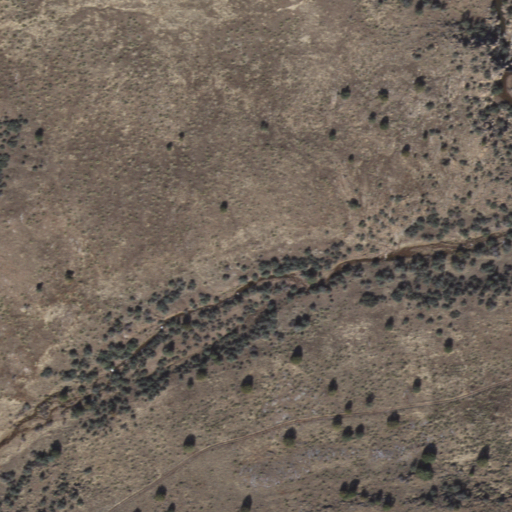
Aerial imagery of valley in Arizona named Paymaster Canyon containing shrub and grassland